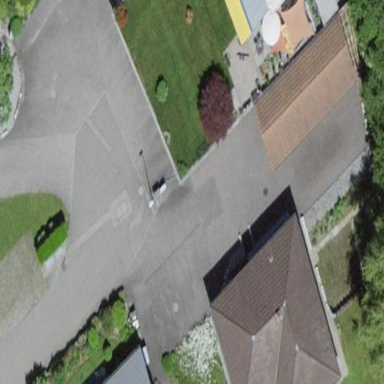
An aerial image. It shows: Garages with flat grass-covered roofs.